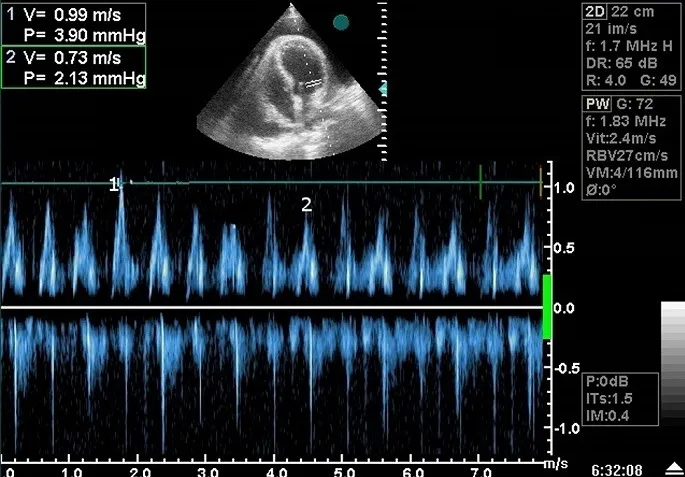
Respiratory variation in mitral flow velocities >25%.
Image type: radiology (ultrasound)